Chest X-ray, AP view. Patient: 56 years old, sex F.
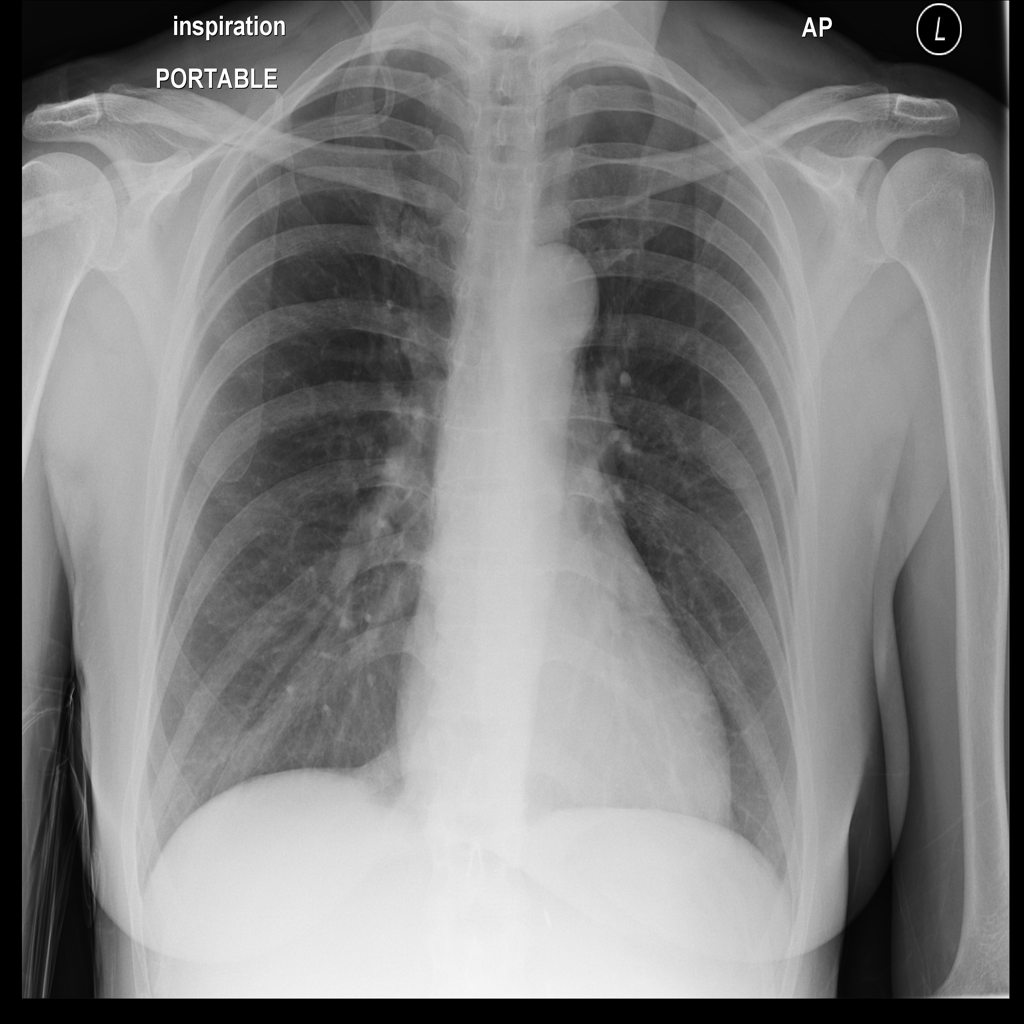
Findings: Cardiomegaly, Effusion